Question: I have no idea why I keep getting this lately by just simply
> Call to a member function setCookie() on null

This is what I have in my 'AdminMiddleware'
'''
<?php
namespace App\Http\Middleware;
use App\Article;
use Closure, View, Auth ;
use Illuminate\Contracts\Auth\Guard;
class AdminMiddleware
{
/**
* The Guard implementation.
*
* @var Guard
*/
protected $auth;
/**
* Create a new filter instance.
*
* @param Guard $auth
* @return void
*/
public function __construct(Guard $auth)
{
$this->auth = $auth;
}
/**
* Handle an incoming request.
*
* @param \Illuminate\Http\Request $request
* @param \Closure $next
* @return mixed
*/
public function handle($request, Closure $next)
{
if ( Auth::user()->type !== "Admin") {
return View::make('layouts.share.errors.404');
}
return $next($request);
}
}
'''
I'm on Laravel 5.8.
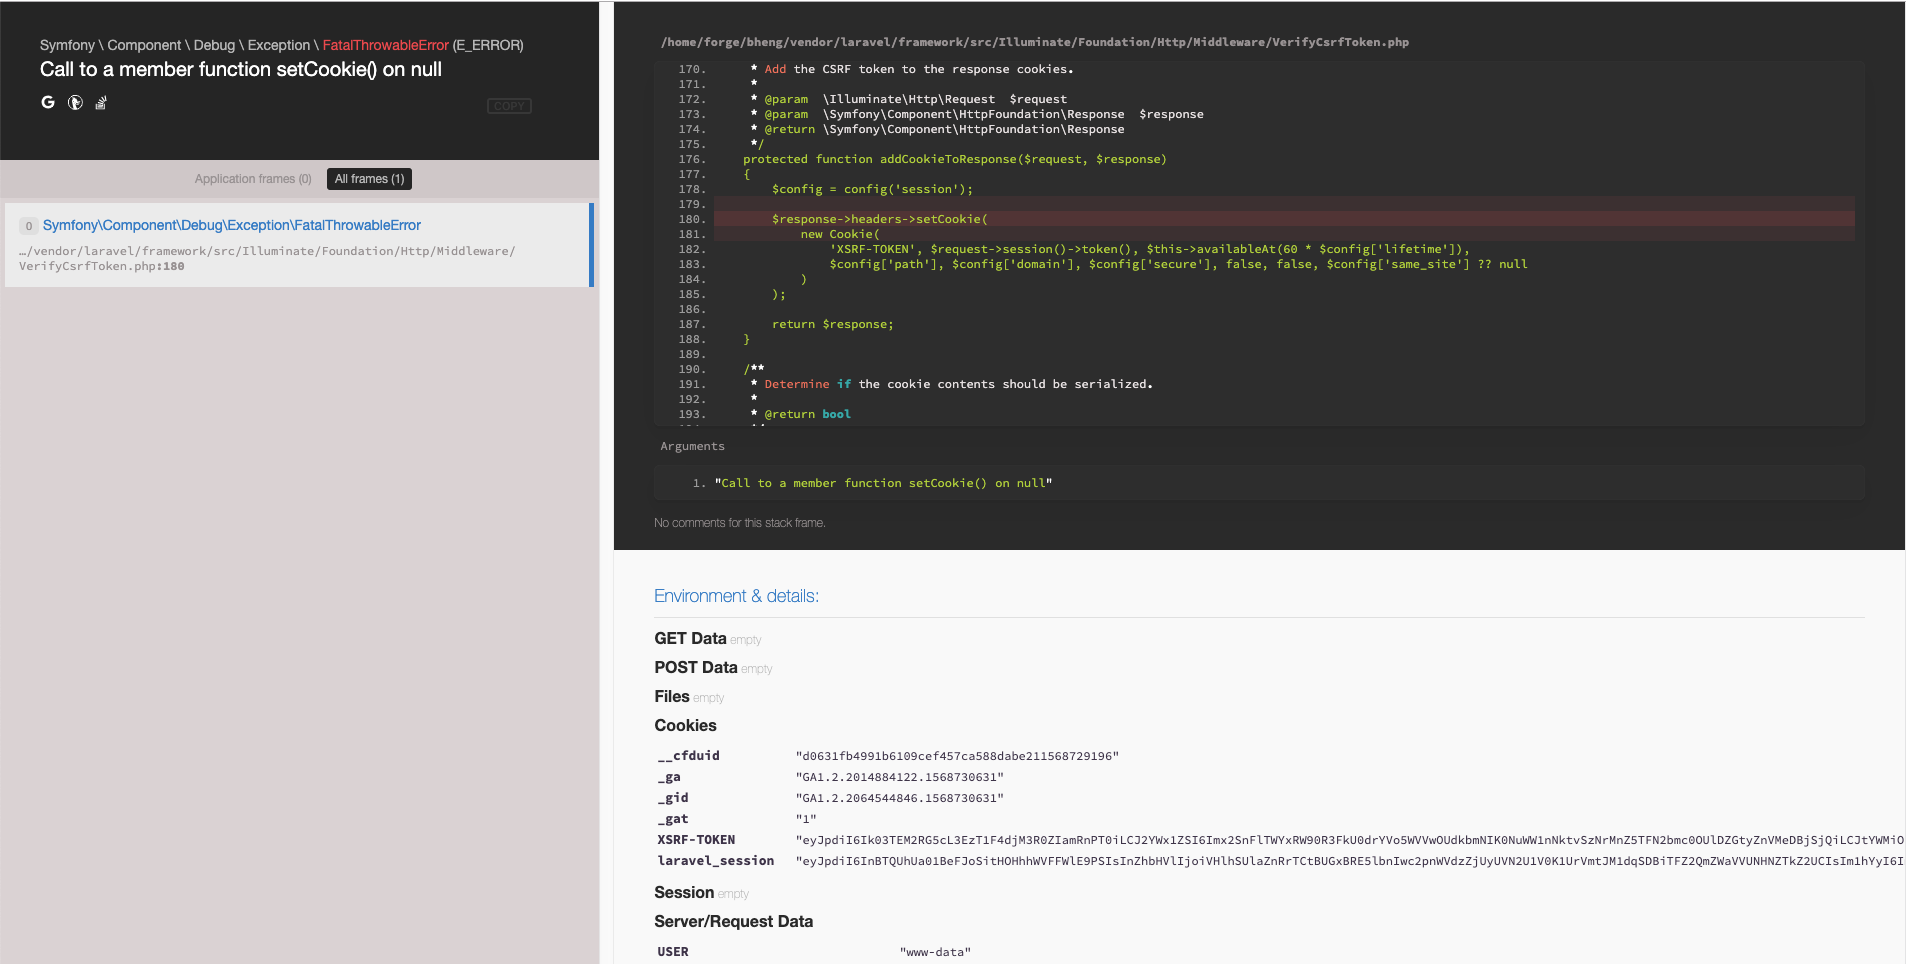
Answer: The error occurs when you are logged in as a non 'Admin' because you are returning a 'View' in your 'AdminMiddleware' instead of a 'Response'.
Replace:
'''
if ( Auth::user()->type !== "Admin") {
return View::make('layouts.share.errors.404');
}
'''
With:
'''
if ( Auth::user()->type !== "Admin") {
return response()->view('layouts.share.errors.404', [], 404);
}
'''